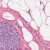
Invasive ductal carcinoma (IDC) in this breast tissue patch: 0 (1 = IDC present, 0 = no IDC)